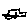
Label: car